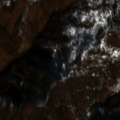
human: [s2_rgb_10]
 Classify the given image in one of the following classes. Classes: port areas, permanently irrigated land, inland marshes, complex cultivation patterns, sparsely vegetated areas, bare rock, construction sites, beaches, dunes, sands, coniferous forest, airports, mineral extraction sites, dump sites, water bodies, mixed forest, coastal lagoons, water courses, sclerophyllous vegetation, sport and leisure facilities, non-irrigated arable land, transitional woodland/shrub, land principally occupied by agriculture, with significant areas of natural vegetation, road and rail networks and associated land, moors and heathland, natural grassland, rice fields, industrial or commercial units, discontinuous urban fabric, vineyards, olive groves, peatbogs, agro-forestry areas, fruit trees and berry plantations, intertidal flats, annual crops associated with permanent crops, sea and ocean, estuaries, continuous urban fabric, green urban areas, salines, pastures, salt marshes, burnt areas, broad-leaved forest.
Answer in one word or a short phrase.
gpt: broad-leaved forest, transitional woodland/shrub